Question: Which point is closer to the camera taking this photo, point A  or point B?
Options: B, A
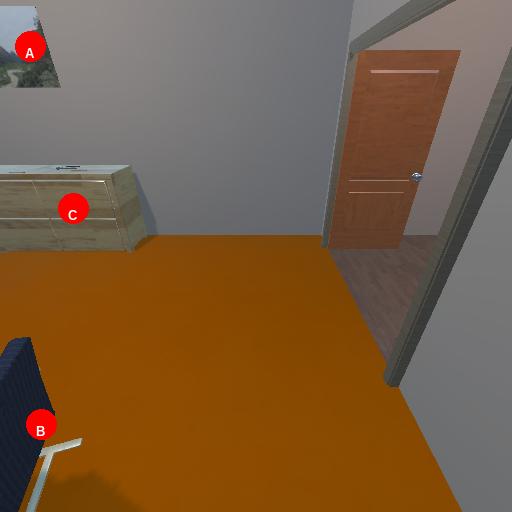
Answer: B